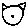
Label: cat